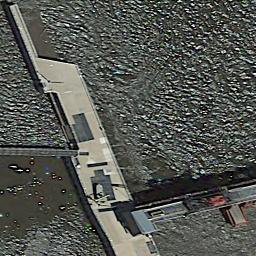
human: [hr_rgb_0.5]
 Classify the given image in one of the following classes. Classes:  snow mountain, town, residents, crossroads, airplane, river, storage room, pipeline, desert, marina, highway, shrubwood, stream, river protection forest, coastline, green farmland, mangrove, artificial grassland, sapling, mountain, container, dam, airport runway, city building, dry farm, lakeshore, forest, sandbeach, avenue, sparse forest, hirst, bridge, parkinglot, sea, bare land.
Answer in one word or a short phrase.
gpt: dam